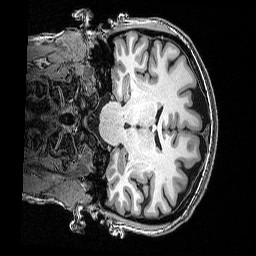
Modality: T1w
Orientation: coronal
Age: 35
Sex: female
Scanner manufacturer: siemens
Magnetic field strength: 3 T
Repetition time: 2.53 s
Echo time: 0.0035 s